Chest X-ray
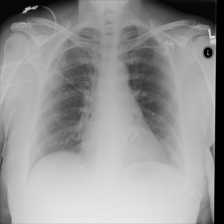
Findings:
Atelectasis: negative
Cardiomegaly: negative
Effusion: negative
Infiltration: negative
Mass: negative
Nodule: negative
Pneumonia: negative
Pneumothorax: negative
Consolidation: negative
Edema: negative
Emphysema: negative
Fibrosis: negative
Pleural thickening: negative
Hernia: negative